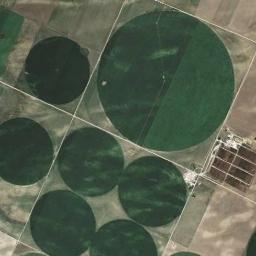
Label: circular_farmland